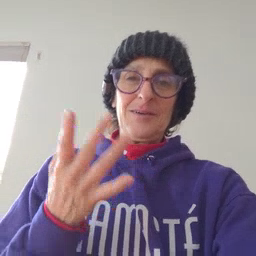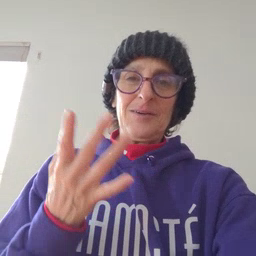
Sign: why